Field crop: maize
Growth stage: 1
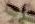
Species: atriplex